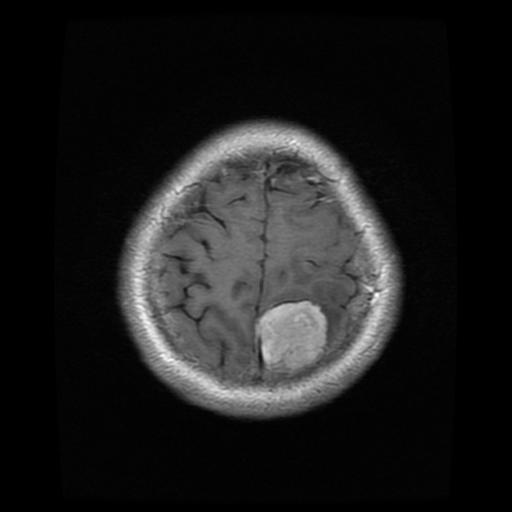
Label: meningioma